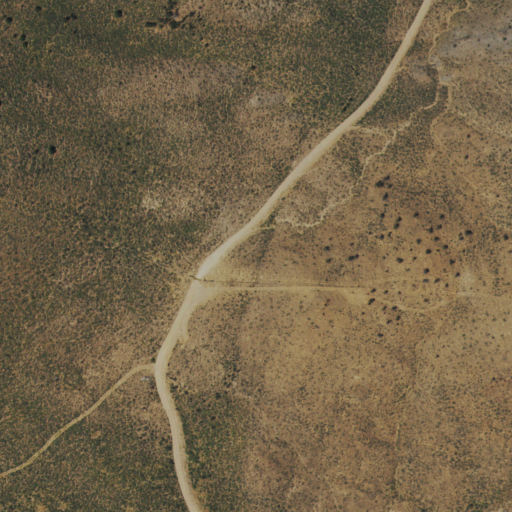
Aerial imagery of gap in Nevada named Beef Pass containing only shrub